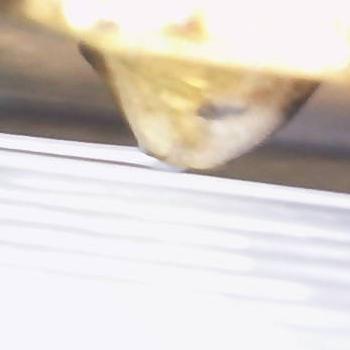
Flow rate: 33%